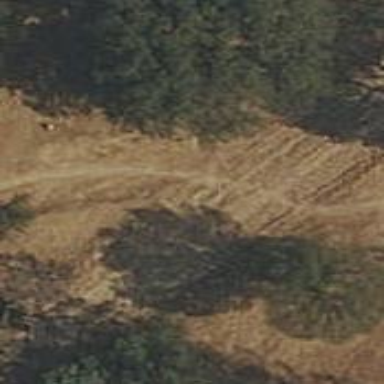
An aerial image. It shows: Dirt path.